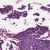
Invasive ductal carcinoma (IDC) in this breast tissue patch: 1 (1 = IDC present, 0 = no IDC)